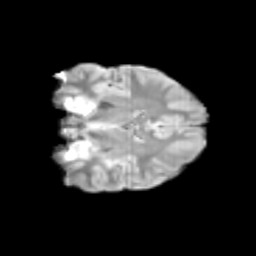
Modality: T2w
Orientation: coronal
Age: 12
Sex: female
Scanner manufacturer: siemens
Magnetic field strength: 3 T
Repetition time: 3.8 s
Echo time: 0.07 s